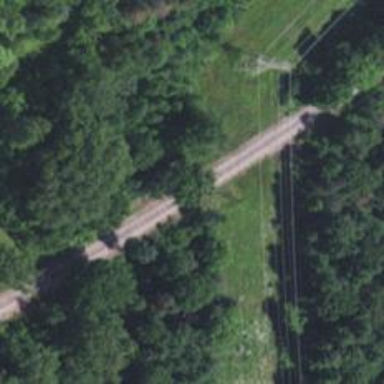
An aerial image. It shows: Preserved historic railway with rail tracks.